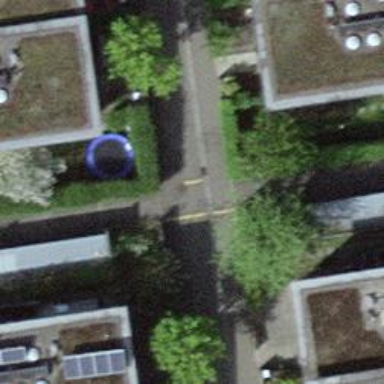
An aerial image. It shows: Paved footway.